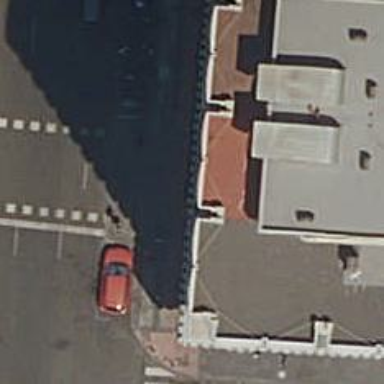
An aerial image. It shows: Cafe.